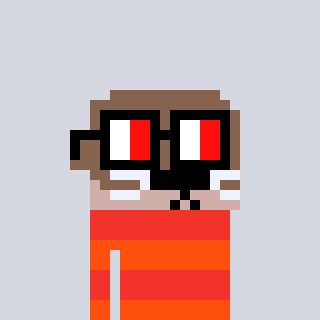
a pixel art character with square glasses with black frames and red eyes, a otter-shaped head and a orange-colored body on a cool background